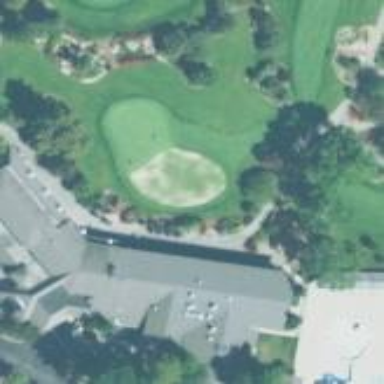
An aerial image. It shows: Clubhouse building at golf course.